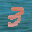
Label: 3